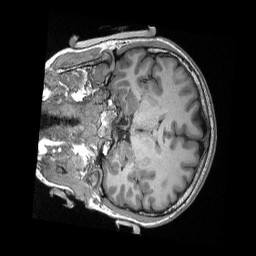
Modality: T1w
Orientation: coronal
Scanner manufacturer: siemens
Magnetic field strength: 3 T
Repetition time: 2.3 s
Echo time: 0.00308 s